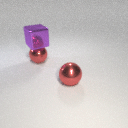
large red metal sphere in front of large red metal sphere